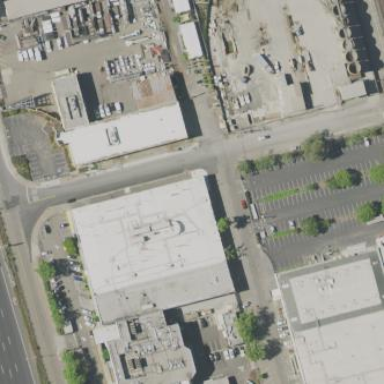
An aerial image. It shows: Industrial building.